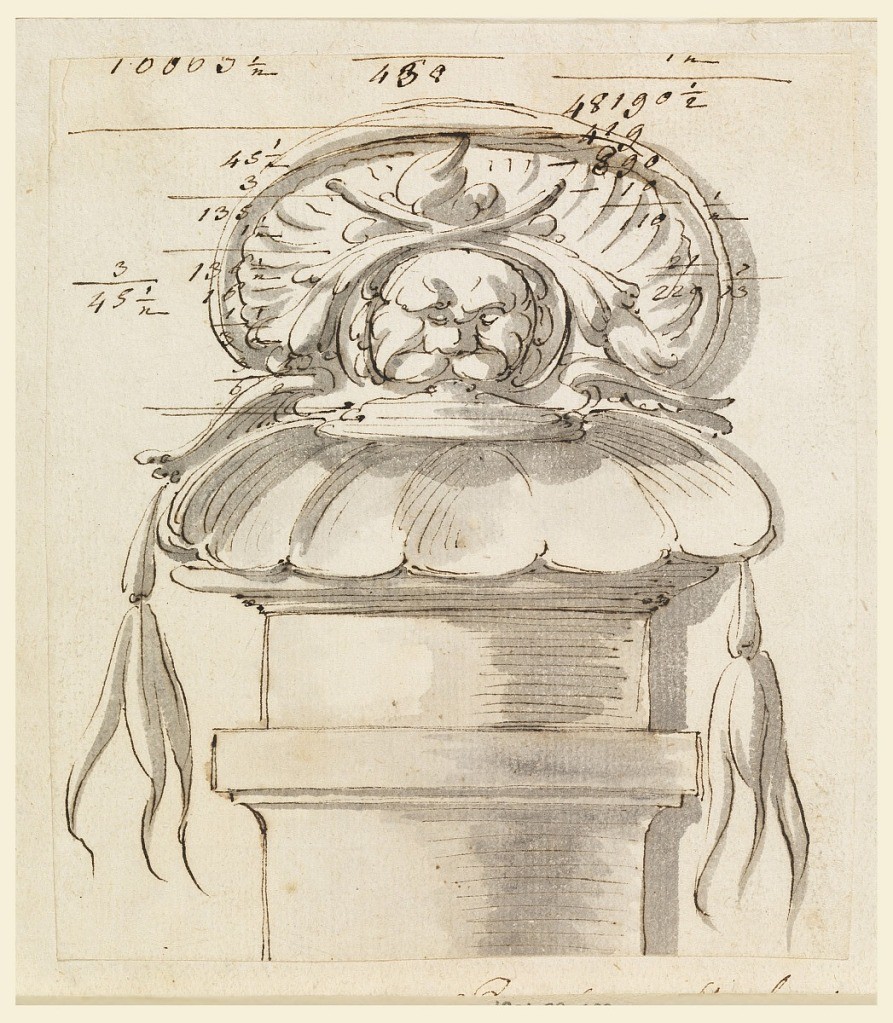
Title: Architectural Ornament.
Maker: Carlo Marchionni, Italian, 1702–1786
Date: mid- 18th century
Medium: Pen and black ink, brush and gray watercolor on cream laid paper
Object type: Drawing
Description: Atop a column, a mask with shell and foliage. Accounting above and tip of missing text belwo